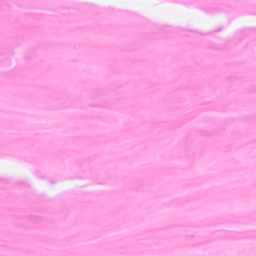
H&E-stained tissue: Breast